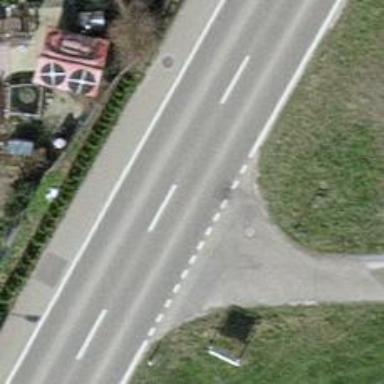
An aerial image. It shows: Primary highway with asphalt surface. There is sidewalk on the left.